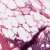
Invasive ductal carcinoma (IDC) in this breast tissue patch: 0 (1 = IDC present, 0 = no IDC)